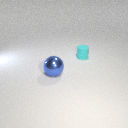
small cyan rubber cylinder to the right of large blue metal sphere